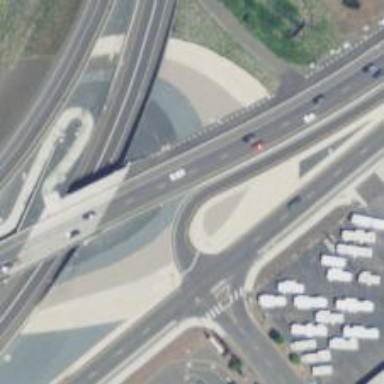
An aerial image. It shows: Secondary link road.